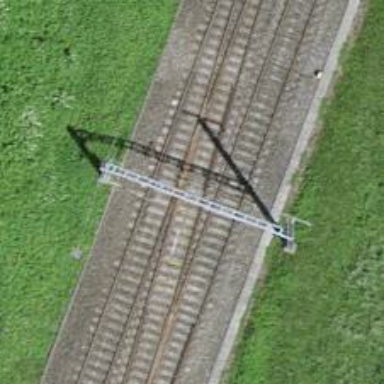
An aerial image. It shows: Railway with electrified contact lines.